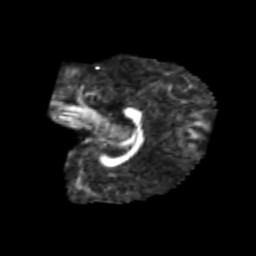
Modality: FA
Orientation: sagittal
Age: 8
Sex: female
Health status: healthy